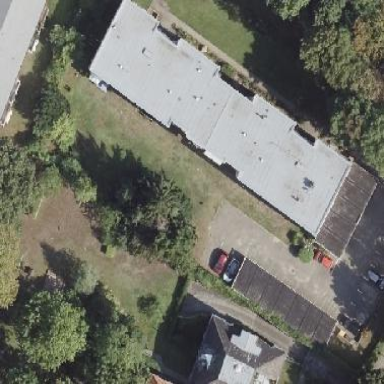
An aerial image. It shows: Flat-roofed apartment building.